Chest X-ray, PA view. Patient: 57 years old, sex F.
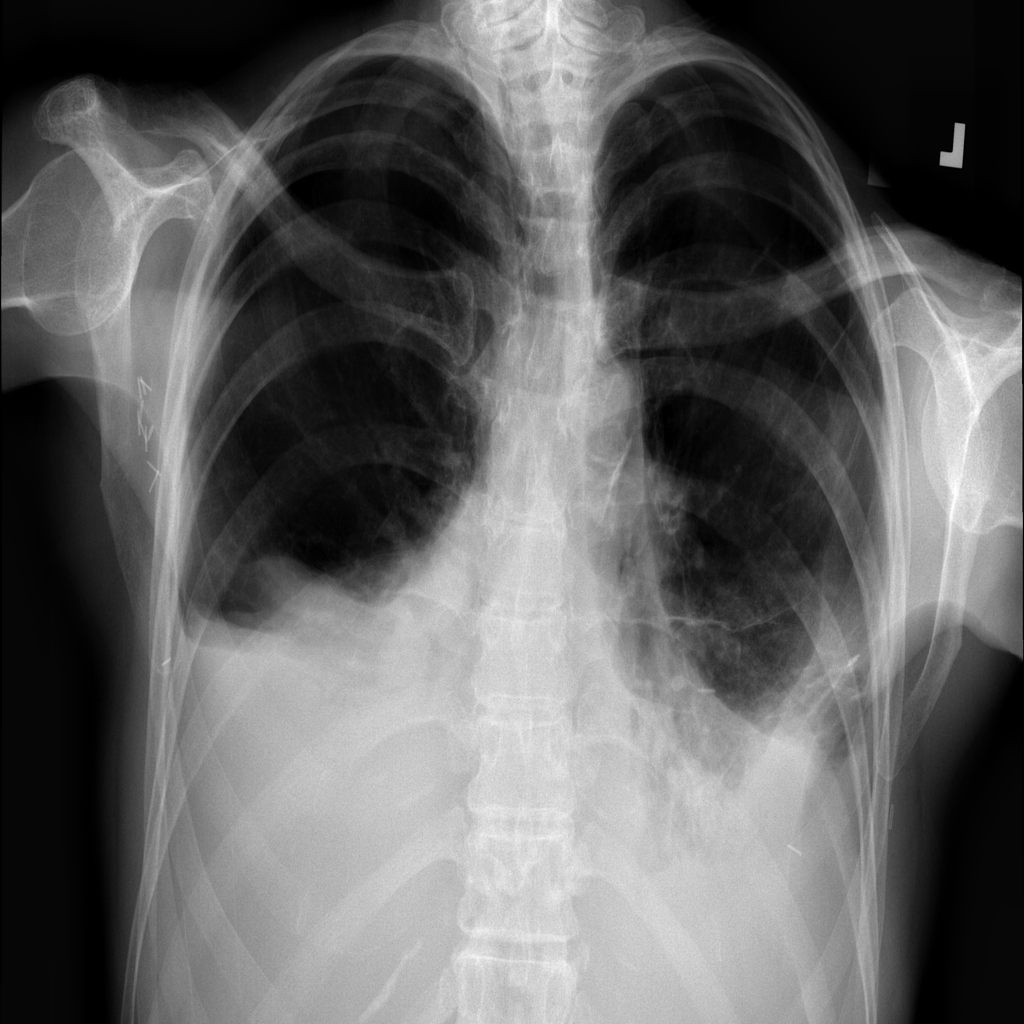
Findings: Atelectasis, Effusion